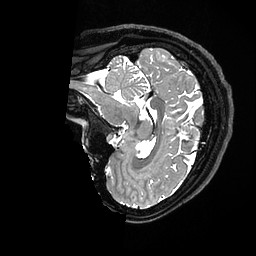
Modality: T2w
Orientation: sagittal
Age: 27
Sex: female
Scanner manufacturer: ge
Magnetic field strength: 3 T
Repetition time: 3.202 s
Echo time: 0.06703 s